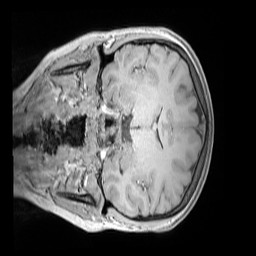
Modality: MP2RAGE
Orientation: coronal
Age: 10
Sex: female
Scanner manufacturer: siemens
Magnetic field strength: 3 T
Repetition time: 4 s
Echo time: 0.00303 s